Question: When I first built my app & Watchkit app, I had the "Associated Domains" capability enabled. I've disabled it in the "Capabilities" panel of both the watchkit extension and the companion app, and confirmed that the key is gone from each info.plist.
I have gone to Apples' "Certificates, Identifiers and Profiles" page, selected the App ID for each the Watchkit App, The Extension, and the App, unticked "Associated Domains", regenerated the provisioning profiles for each, downloaded and installed them.
I've done a Ctrl-Shift-Command-K complete clean, reboot, and rebuild. On sumbission to the appstore I get the error message below.
I have done a project search within xcode and cannot find a com.apple.developer.associated-domains key. I've searched the build directory, nada. I don't believe this key actually exists in my code, and yet iTunesConnect seems to think its there and set to '*'.

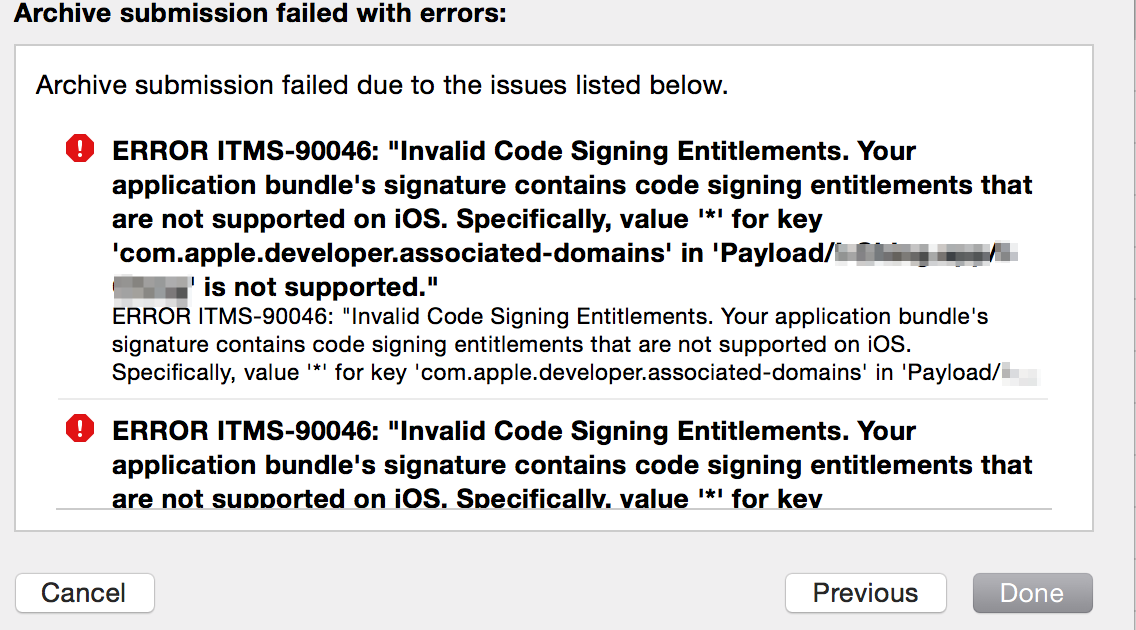
Answer: I think this is a bug.
I managed a workaround by simply inserting a new Array item in the Entitlements.plist of both the companion app and the Watchkit extension: "com.developer.apple.associated-domains" and a valid domain for the webcredentials: string. While this will have no practical effect as neither my provisioning files nor the Capabilities tab of the app or extension are enabled for associated domains, it stopped whatever code scanner at itunesconnect was tripping over an invalid value of "*" for the non-existent key.